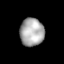
Tissue: lung
Cell type: Epithelial cells
Senescence score: 0.243
Nuclear area (px): 657
Mean DAPI intensity: 171.059